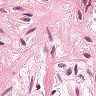
Metastatic tissue present: no